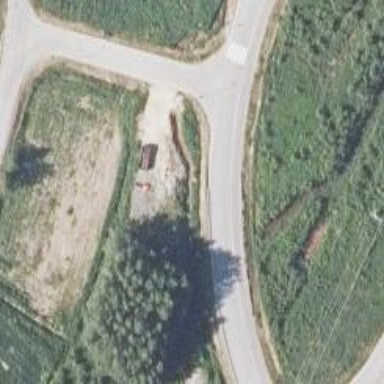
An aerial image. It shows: Secondary road.